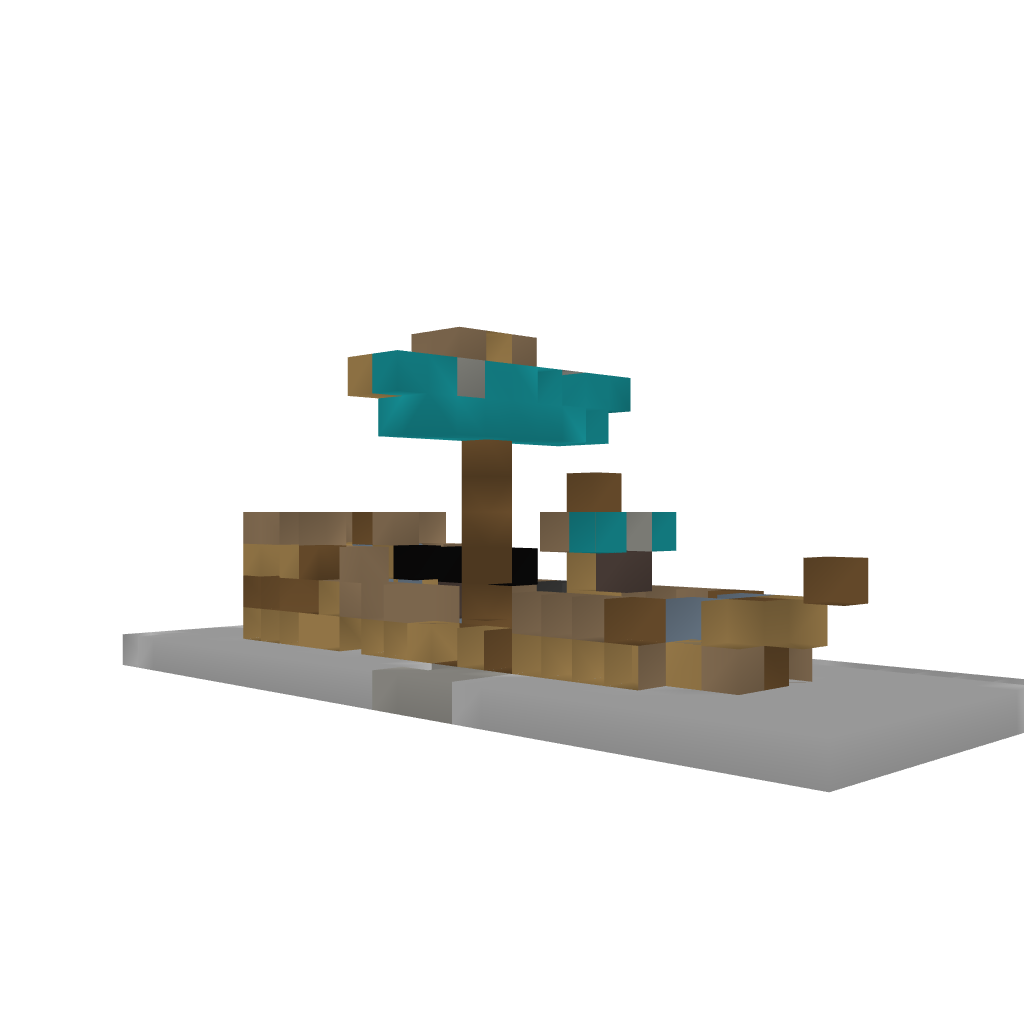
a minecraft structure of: Small Ship